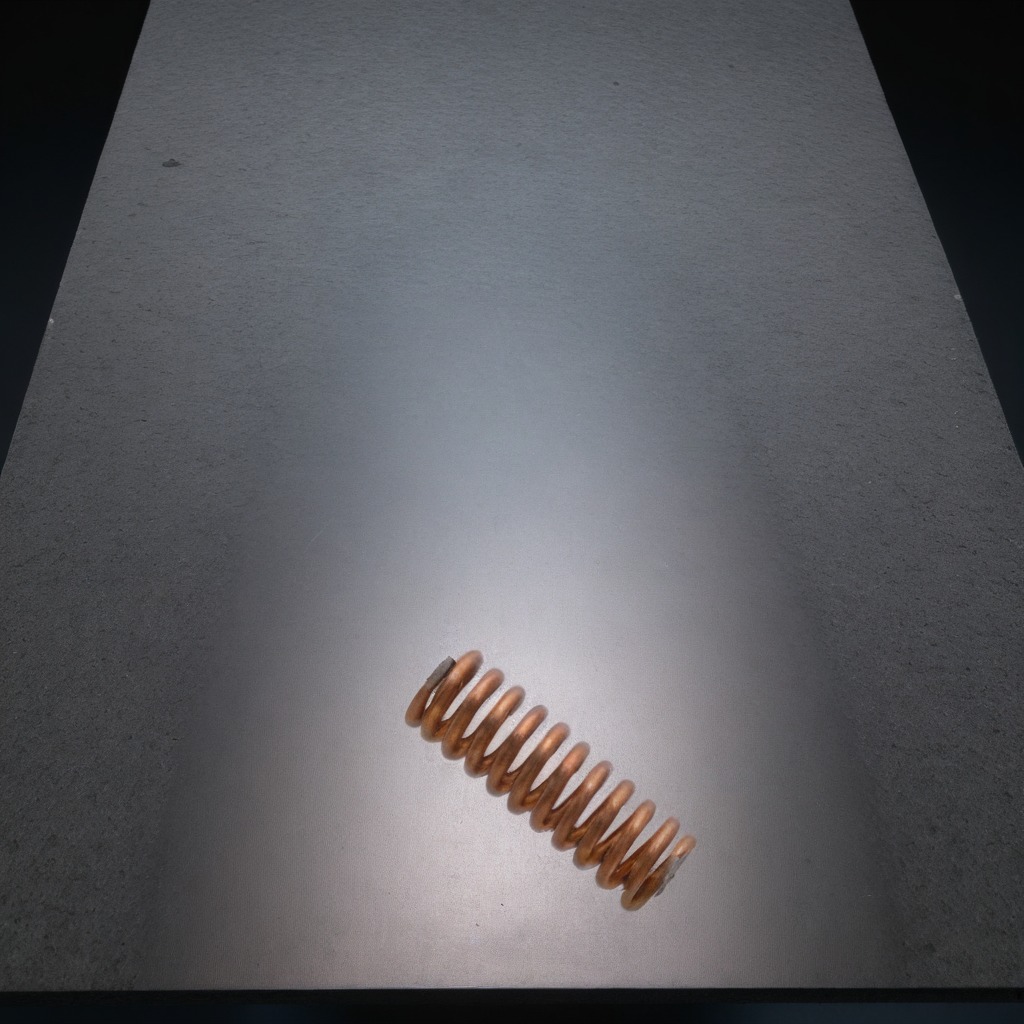
A coiled metal spring lies on a clean granite table inside a workshop at night dim ambient light soft shadows worn but